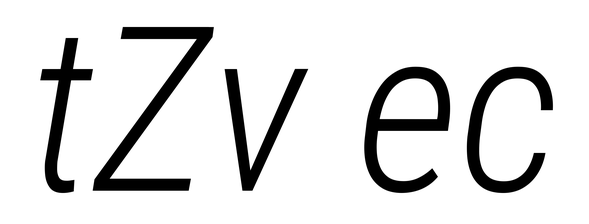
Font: Roboto-Italic_Condensed_Light_Italic